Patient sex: M
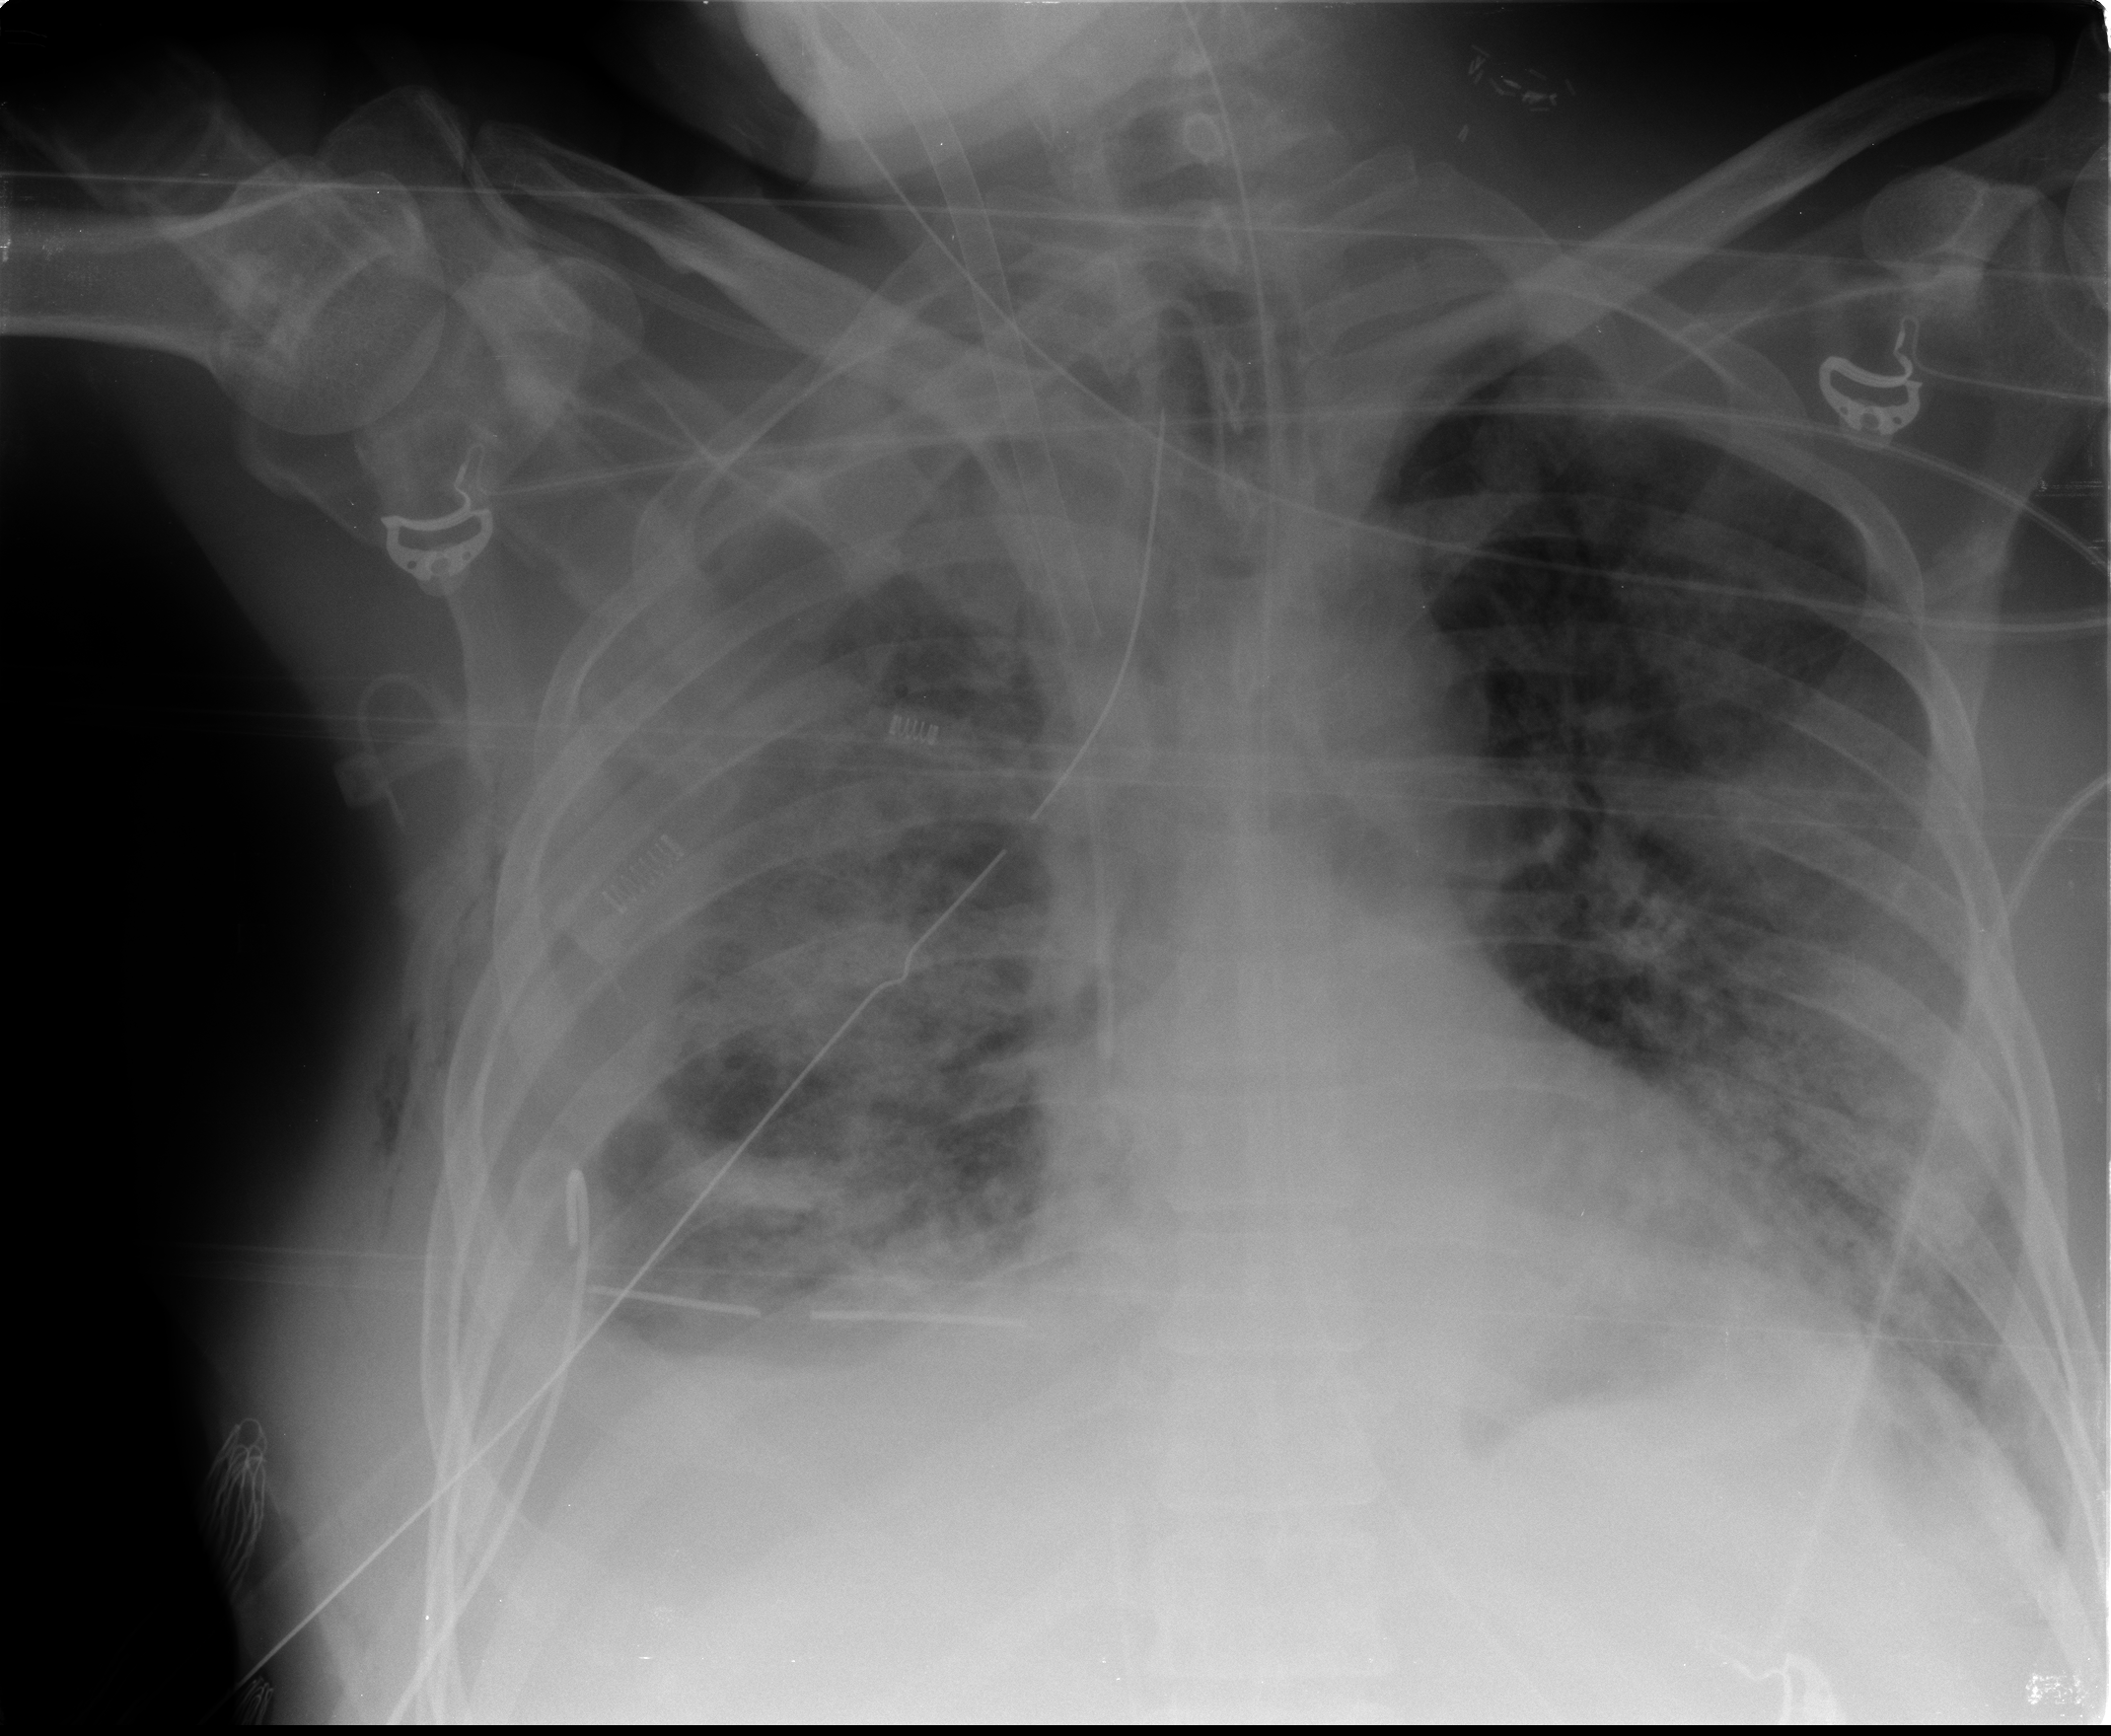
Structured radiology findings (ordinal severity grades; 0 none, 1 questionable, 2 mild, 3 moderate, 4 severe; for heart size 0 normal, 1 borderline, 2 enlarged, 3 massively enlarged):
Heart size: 0
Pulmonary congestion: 2
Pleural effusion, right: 3
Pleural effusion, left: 2
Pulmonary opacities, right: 3
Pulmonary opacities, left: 3
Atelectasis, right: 3
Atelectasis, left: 2